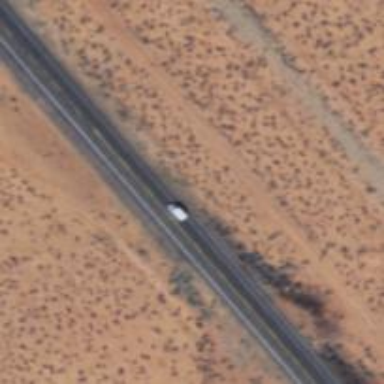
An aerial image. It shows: Asphalt road classified as trunk highway.